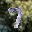
Label: 7